Aerial crown-view tile of a tropical tree (Barro Colorado Island, Panama), acquired 20250915:
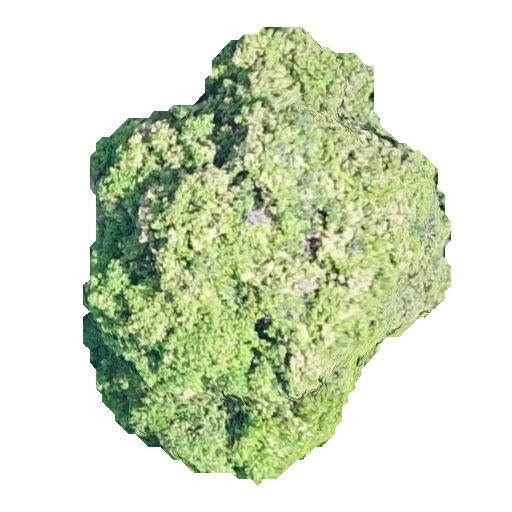
Species: Prioria copaifera
GBIF accepted scientific name: Prioria copaifera
Crown area: 167.747 m²